Question: Okay, this one could be tricky and I would appreciate your inputs :-)
I have a database with orders. For every order, there's x number of order lines.
Every order line is a ticket and every ticket needs a unique sequence number. The sequence number is unique for every product.
In the order lines table, there will be an entry for every ticket, so that every ticket can have a unique sequence number.
When a purchase has been completed I want to update the database and insert the sequence number. The problem is that I want to update order lines based on order id and product id. But the sequence number that needs to be inserted based on the highest sequence number already existing for that product id.

Imagine the above scenario. We have two orders, and these are the order lines correspondent to them. I now want to insert a row which would have the following data: Id = 8, SeqNumber = 5, ProductNo = 2, OrderNo = 3, CustomerNo = 3.
I need to do this in an update statement, since the row will already exist, but with the sequence number 0.
How would I go about doing this? I would want to update the order lines where OrderNo = 3 and ProductNo = 2. But I would want to retrieve the highest sequence number for all order lines with ProductNo = 2.
Thank you in advance. And let me know if you need more information :-)
EDIT: One extra thing. I would need to be able to do this, for more than one order line at a time, without them getting the same sequence number.
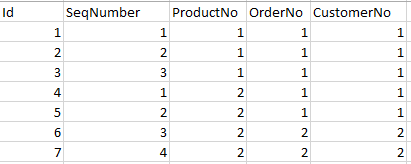
Answer: I understood that your new rows are already in the table with SeqNumber=0
If you update multiple rows at a time you will need an internal order for the new rows:
'''
SELECT Id,ProductNo,row_number() OVER (PARTITION BY ProductNo ORDER BY Id) as Offset
FROM YourTable yt
WHERE SeqNumber=0
'''
Also you will need the Last Sequence Number per ProductNo:
'''
SELECT ProductNo, Max(SeqNumber) as LastSeqNumber FROM YourTable GROUP BY ProductNo
'''
In the end you take all this together and Update the new rows with the Last Sequence Number + Internal Offset:
'''
UPDATE yt SET SeqNumber=sn.LastSeqNumber+tmp.Offset
FROM YourTable yt
JOIN (SELECT Id,ProductNo,row_number() OVER (PARTITION BY ProductNo ORDER BY Id) as Offset
FROM YourTable yt
WHERE SeqNumber=0) tmp ON tmp.Id=yt.Id
JOIN (SELECT ProductNo, Max(SeqNumber) as LastSeqNumber FROM YourTable GROUP BY ProductNo) sn ON sn.ProductNo=yt.ProductNo
'''